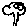
Label: tree